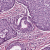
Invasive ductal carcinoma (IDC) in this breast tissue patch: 0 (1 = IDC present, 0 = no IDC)